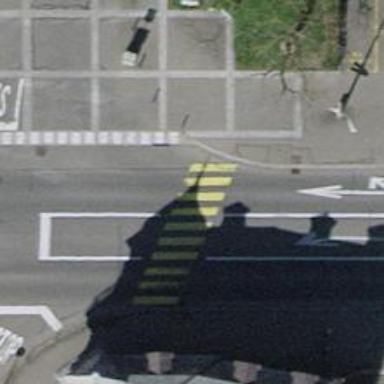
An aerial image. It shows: Marked crossing with zebra stripes on the road.